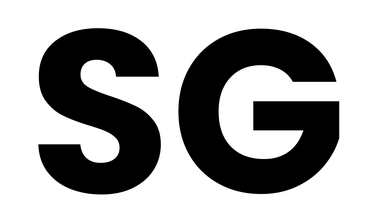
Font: Poppins-Bold